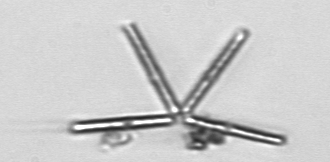
Label: Thalassionema